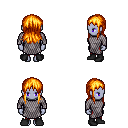
a pixel art fantasy rpg character, female body template, dark elf, purple skin, chain mail, red pants, light blonde unkempt hairstyle, black shoes, four views (front, back, left, right), 2x2 character sprite sheet, small pixel art, hard edges, no anti-aliasing